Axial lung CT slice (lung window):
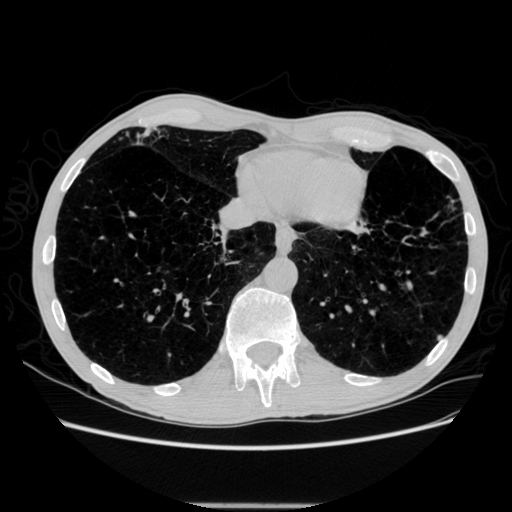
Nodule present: yes
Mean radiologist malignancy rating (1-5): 3